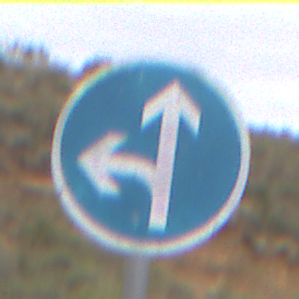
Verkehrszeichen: VorgeschriebeneFahrtrichtungGeradeausOderLinks
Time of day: Midday
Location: Outdoor (Nature)
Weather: Overcast
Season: NotSpecified
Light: Natural